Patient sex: F
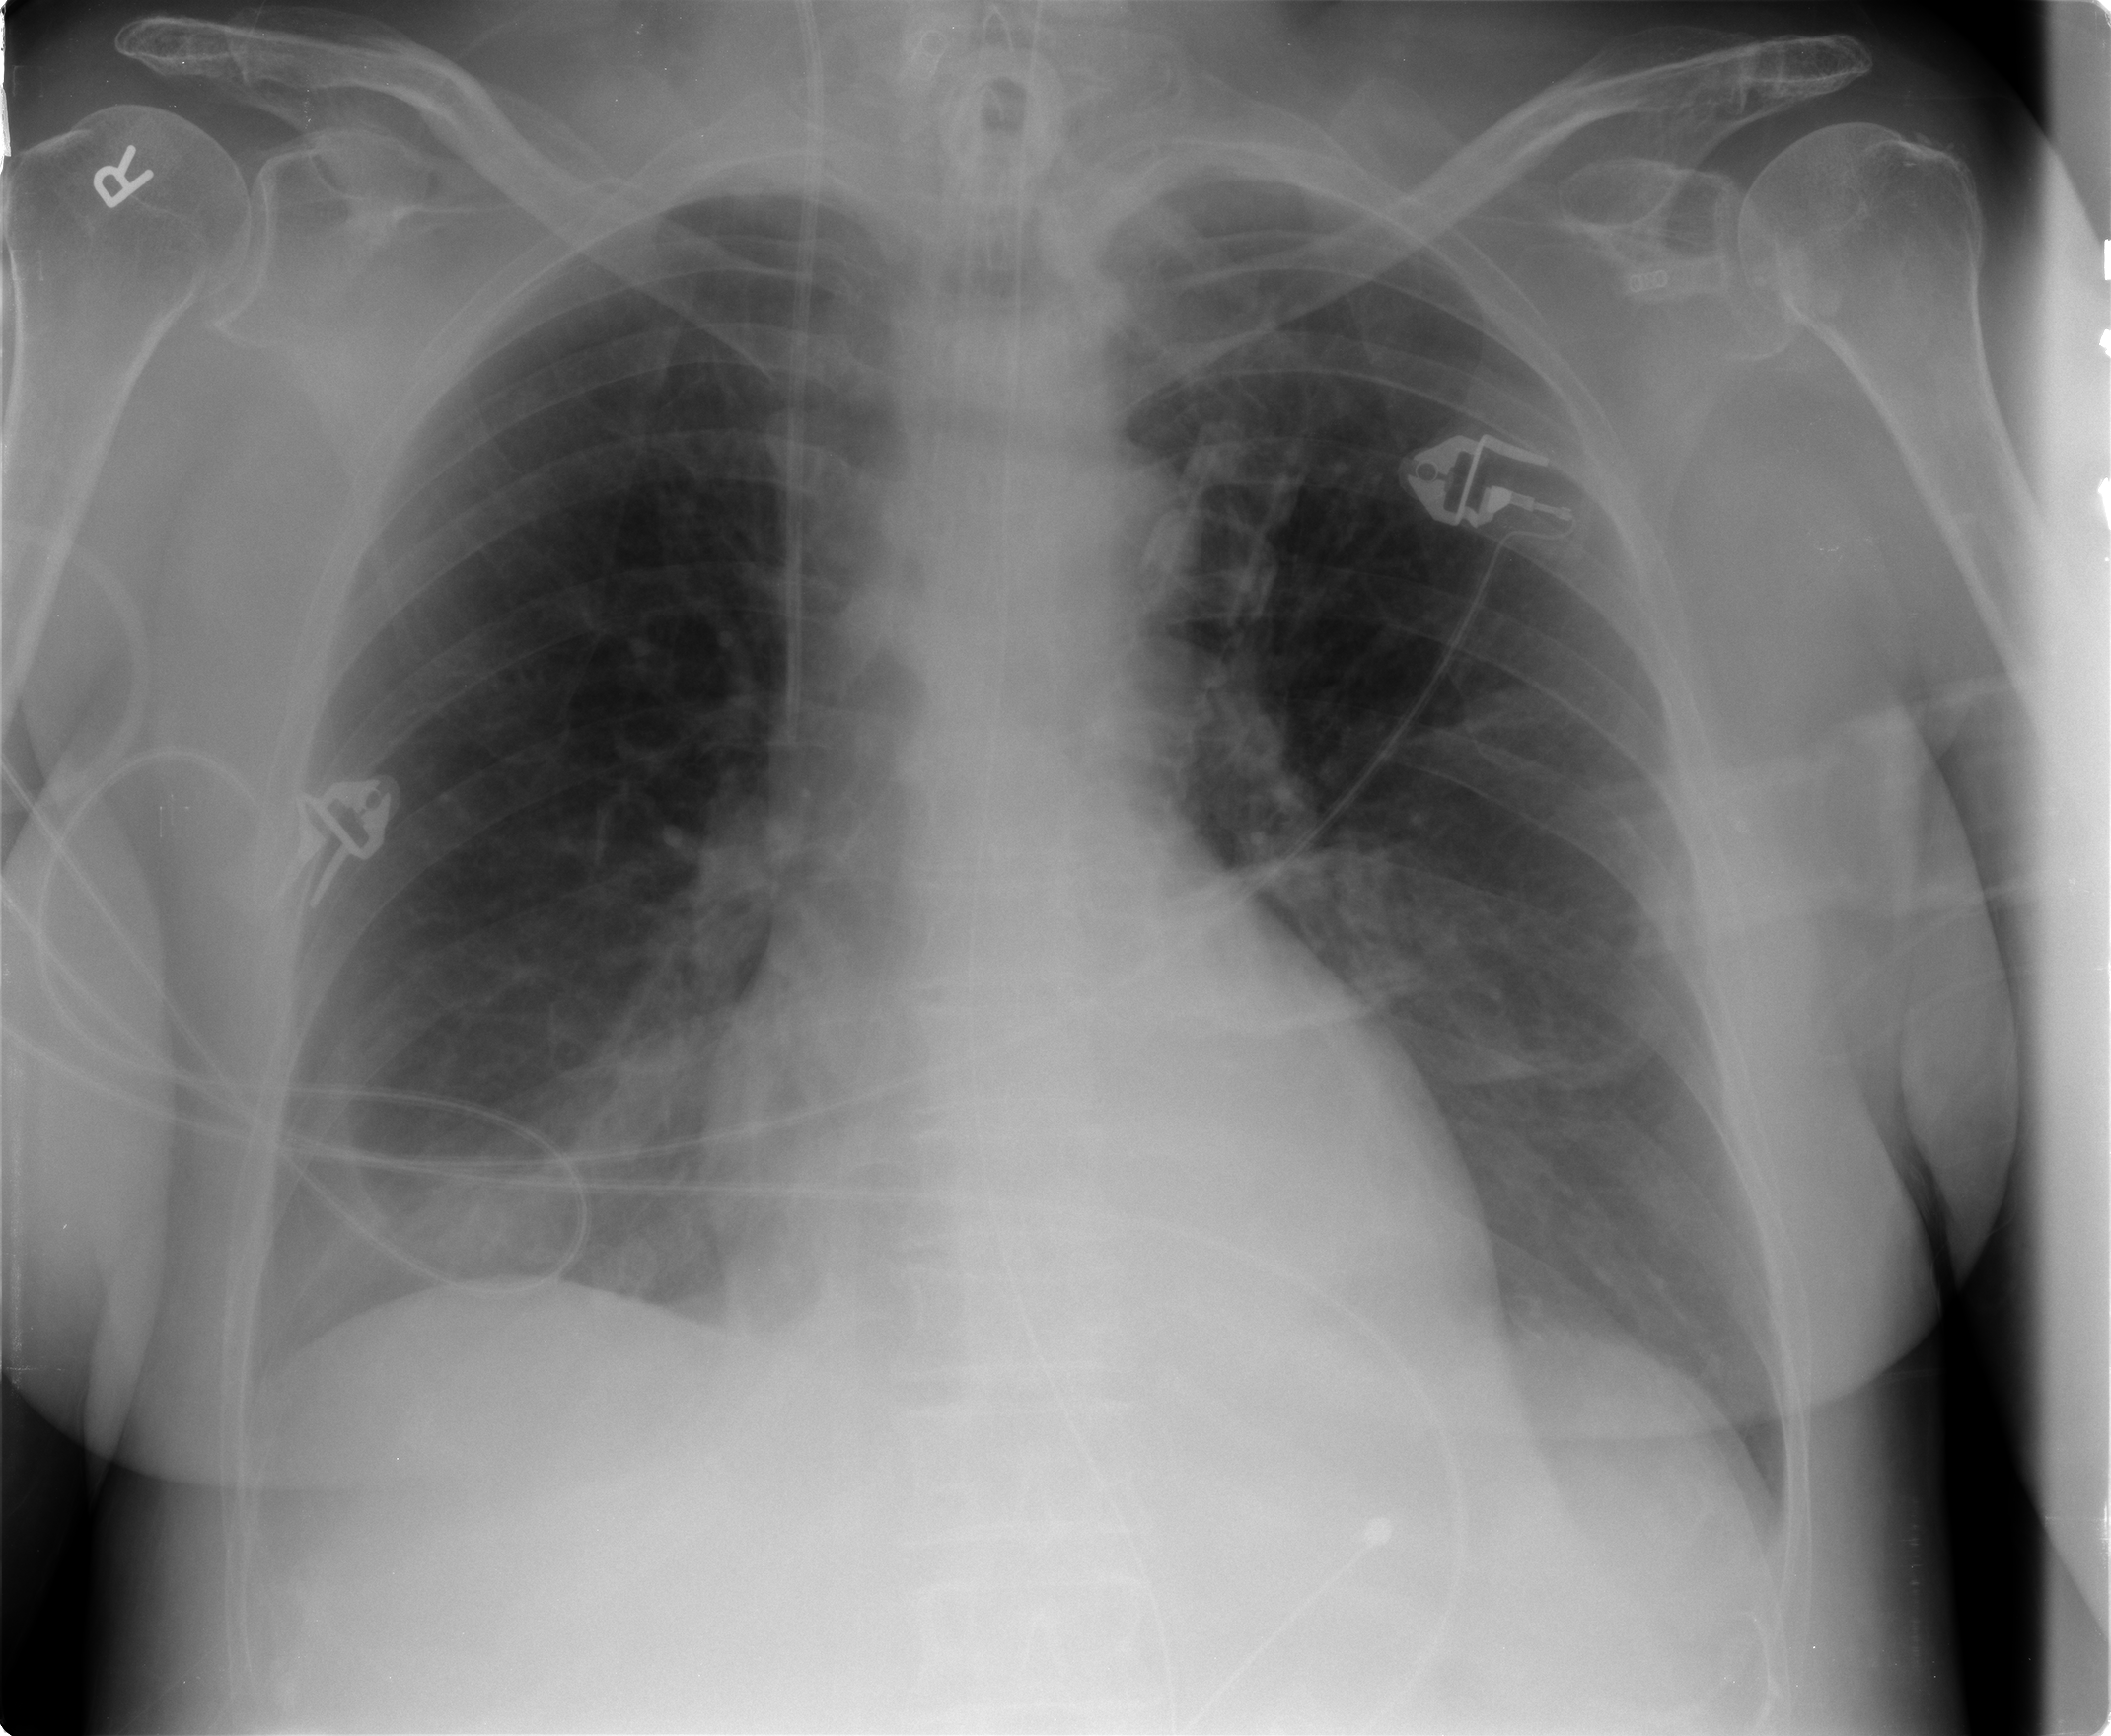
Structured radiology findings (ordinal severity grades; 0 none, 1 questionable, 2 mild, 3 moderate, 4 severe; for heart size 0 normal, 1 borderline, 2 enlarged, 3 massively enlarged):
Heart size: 0
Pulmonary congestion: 1
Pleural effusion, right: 2
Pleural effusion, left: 2
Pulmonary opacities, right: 0
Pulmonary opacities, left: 0
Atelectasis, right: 2
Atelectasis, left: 2